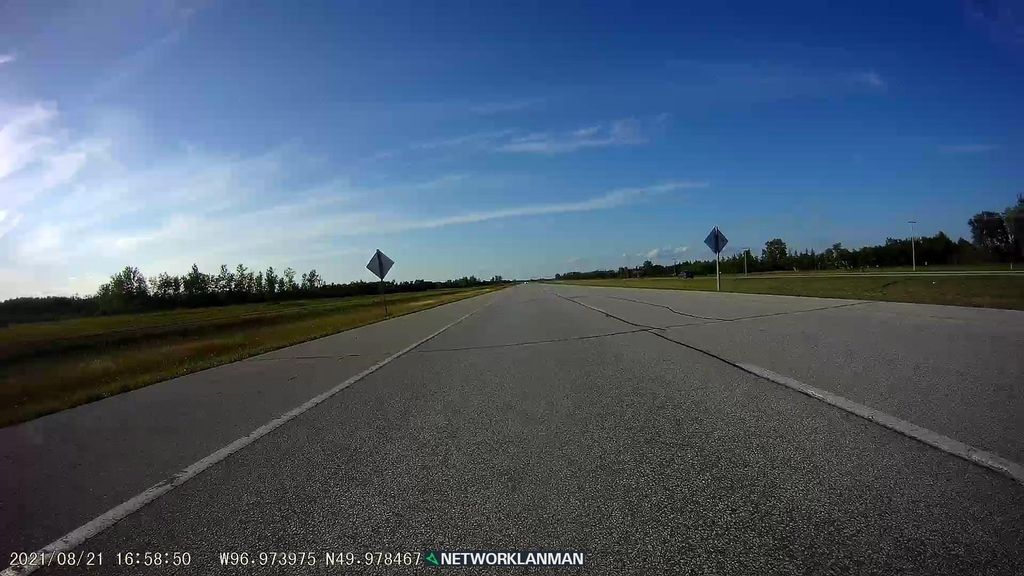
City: winnipeg